Aerial crown-view tile of a tropical tree (Barro Colorado Island, Panama), acquired 20250512:
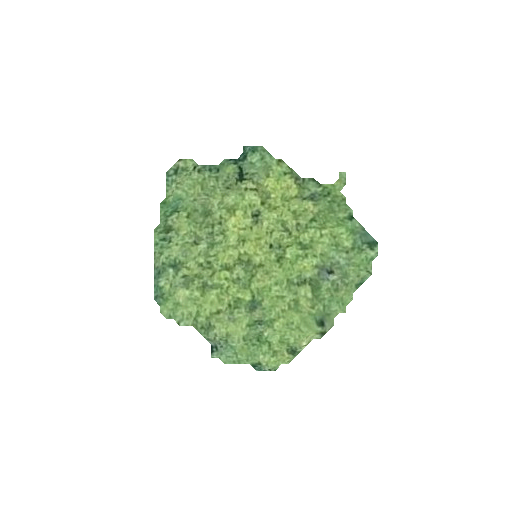
Species: Apeiba tibourbou
GBIF accepted scientific name: Apeiba tibourbou
Crown area: 51.41 m²